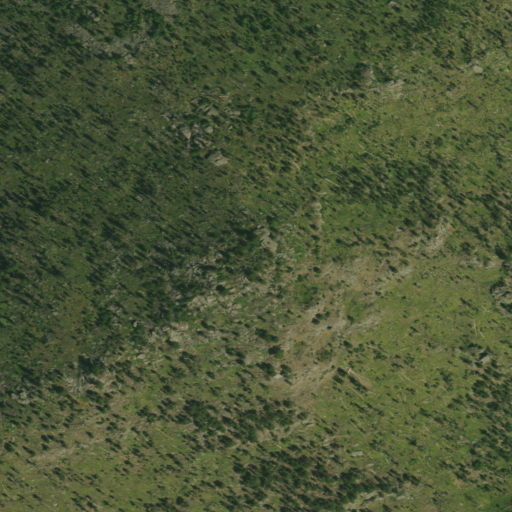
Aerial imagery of mountain in South Dakota named Saint Elmo Peak containing evergreen forest and shrub